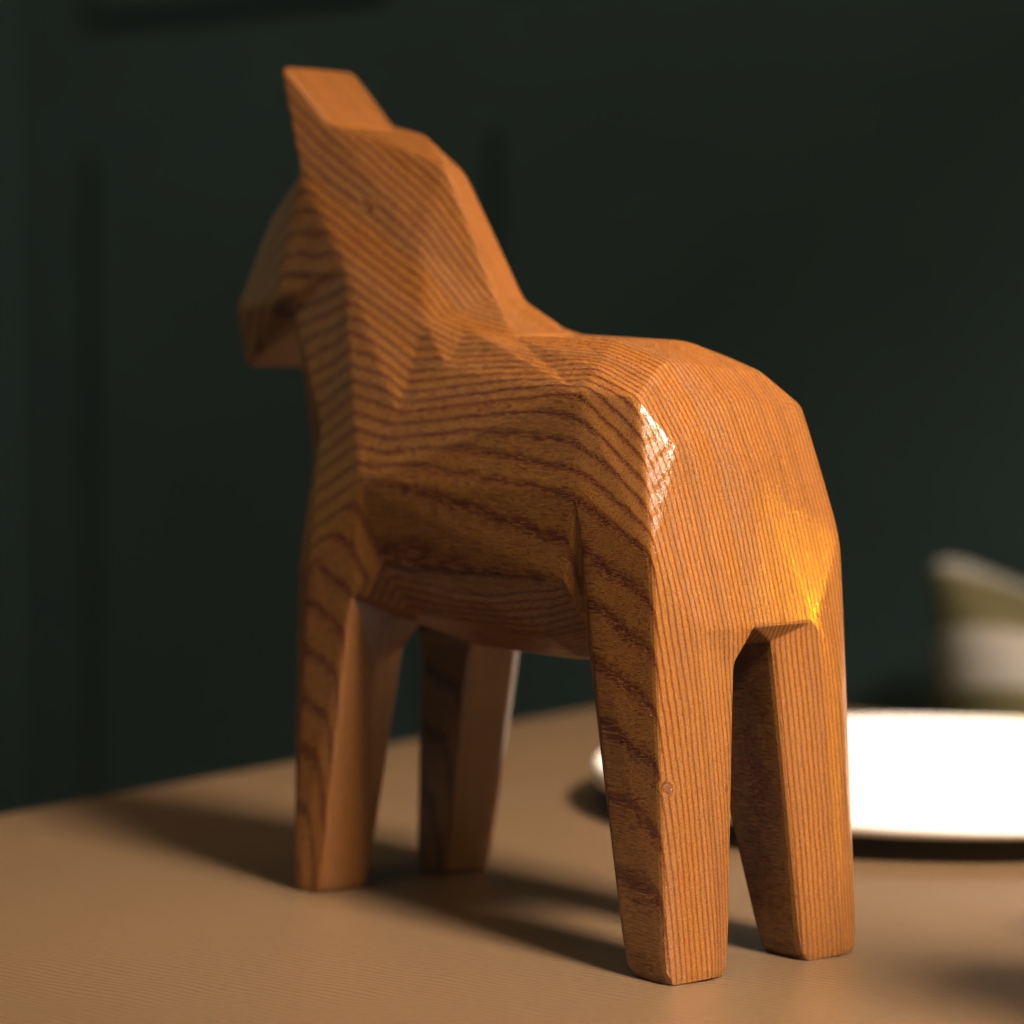
A high quality rendering of a dalahest_oak dalecarlian horse figurine made of varnished dark oak standing on a wooden table in an a sunset landscape with sunset lighting,long shot fromrear left side, 100 mm, f 8, bokeh